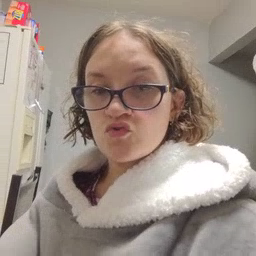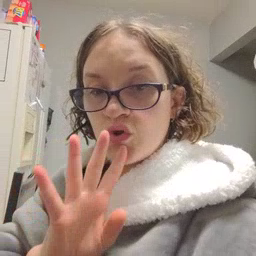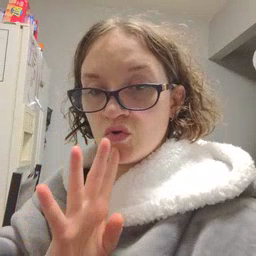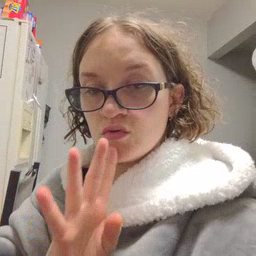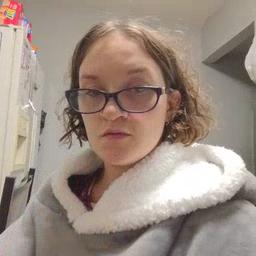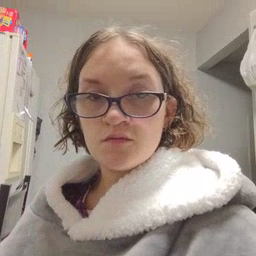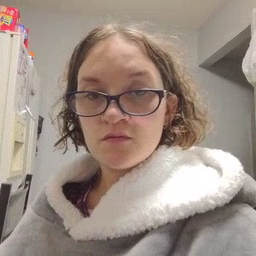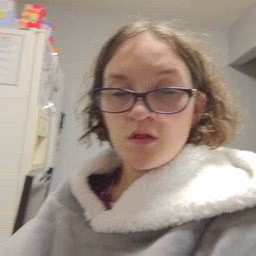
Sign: talk